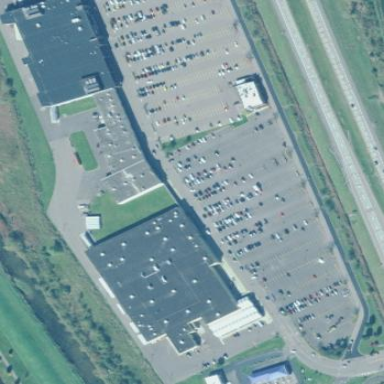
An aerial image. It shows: Retail area.